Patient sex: F
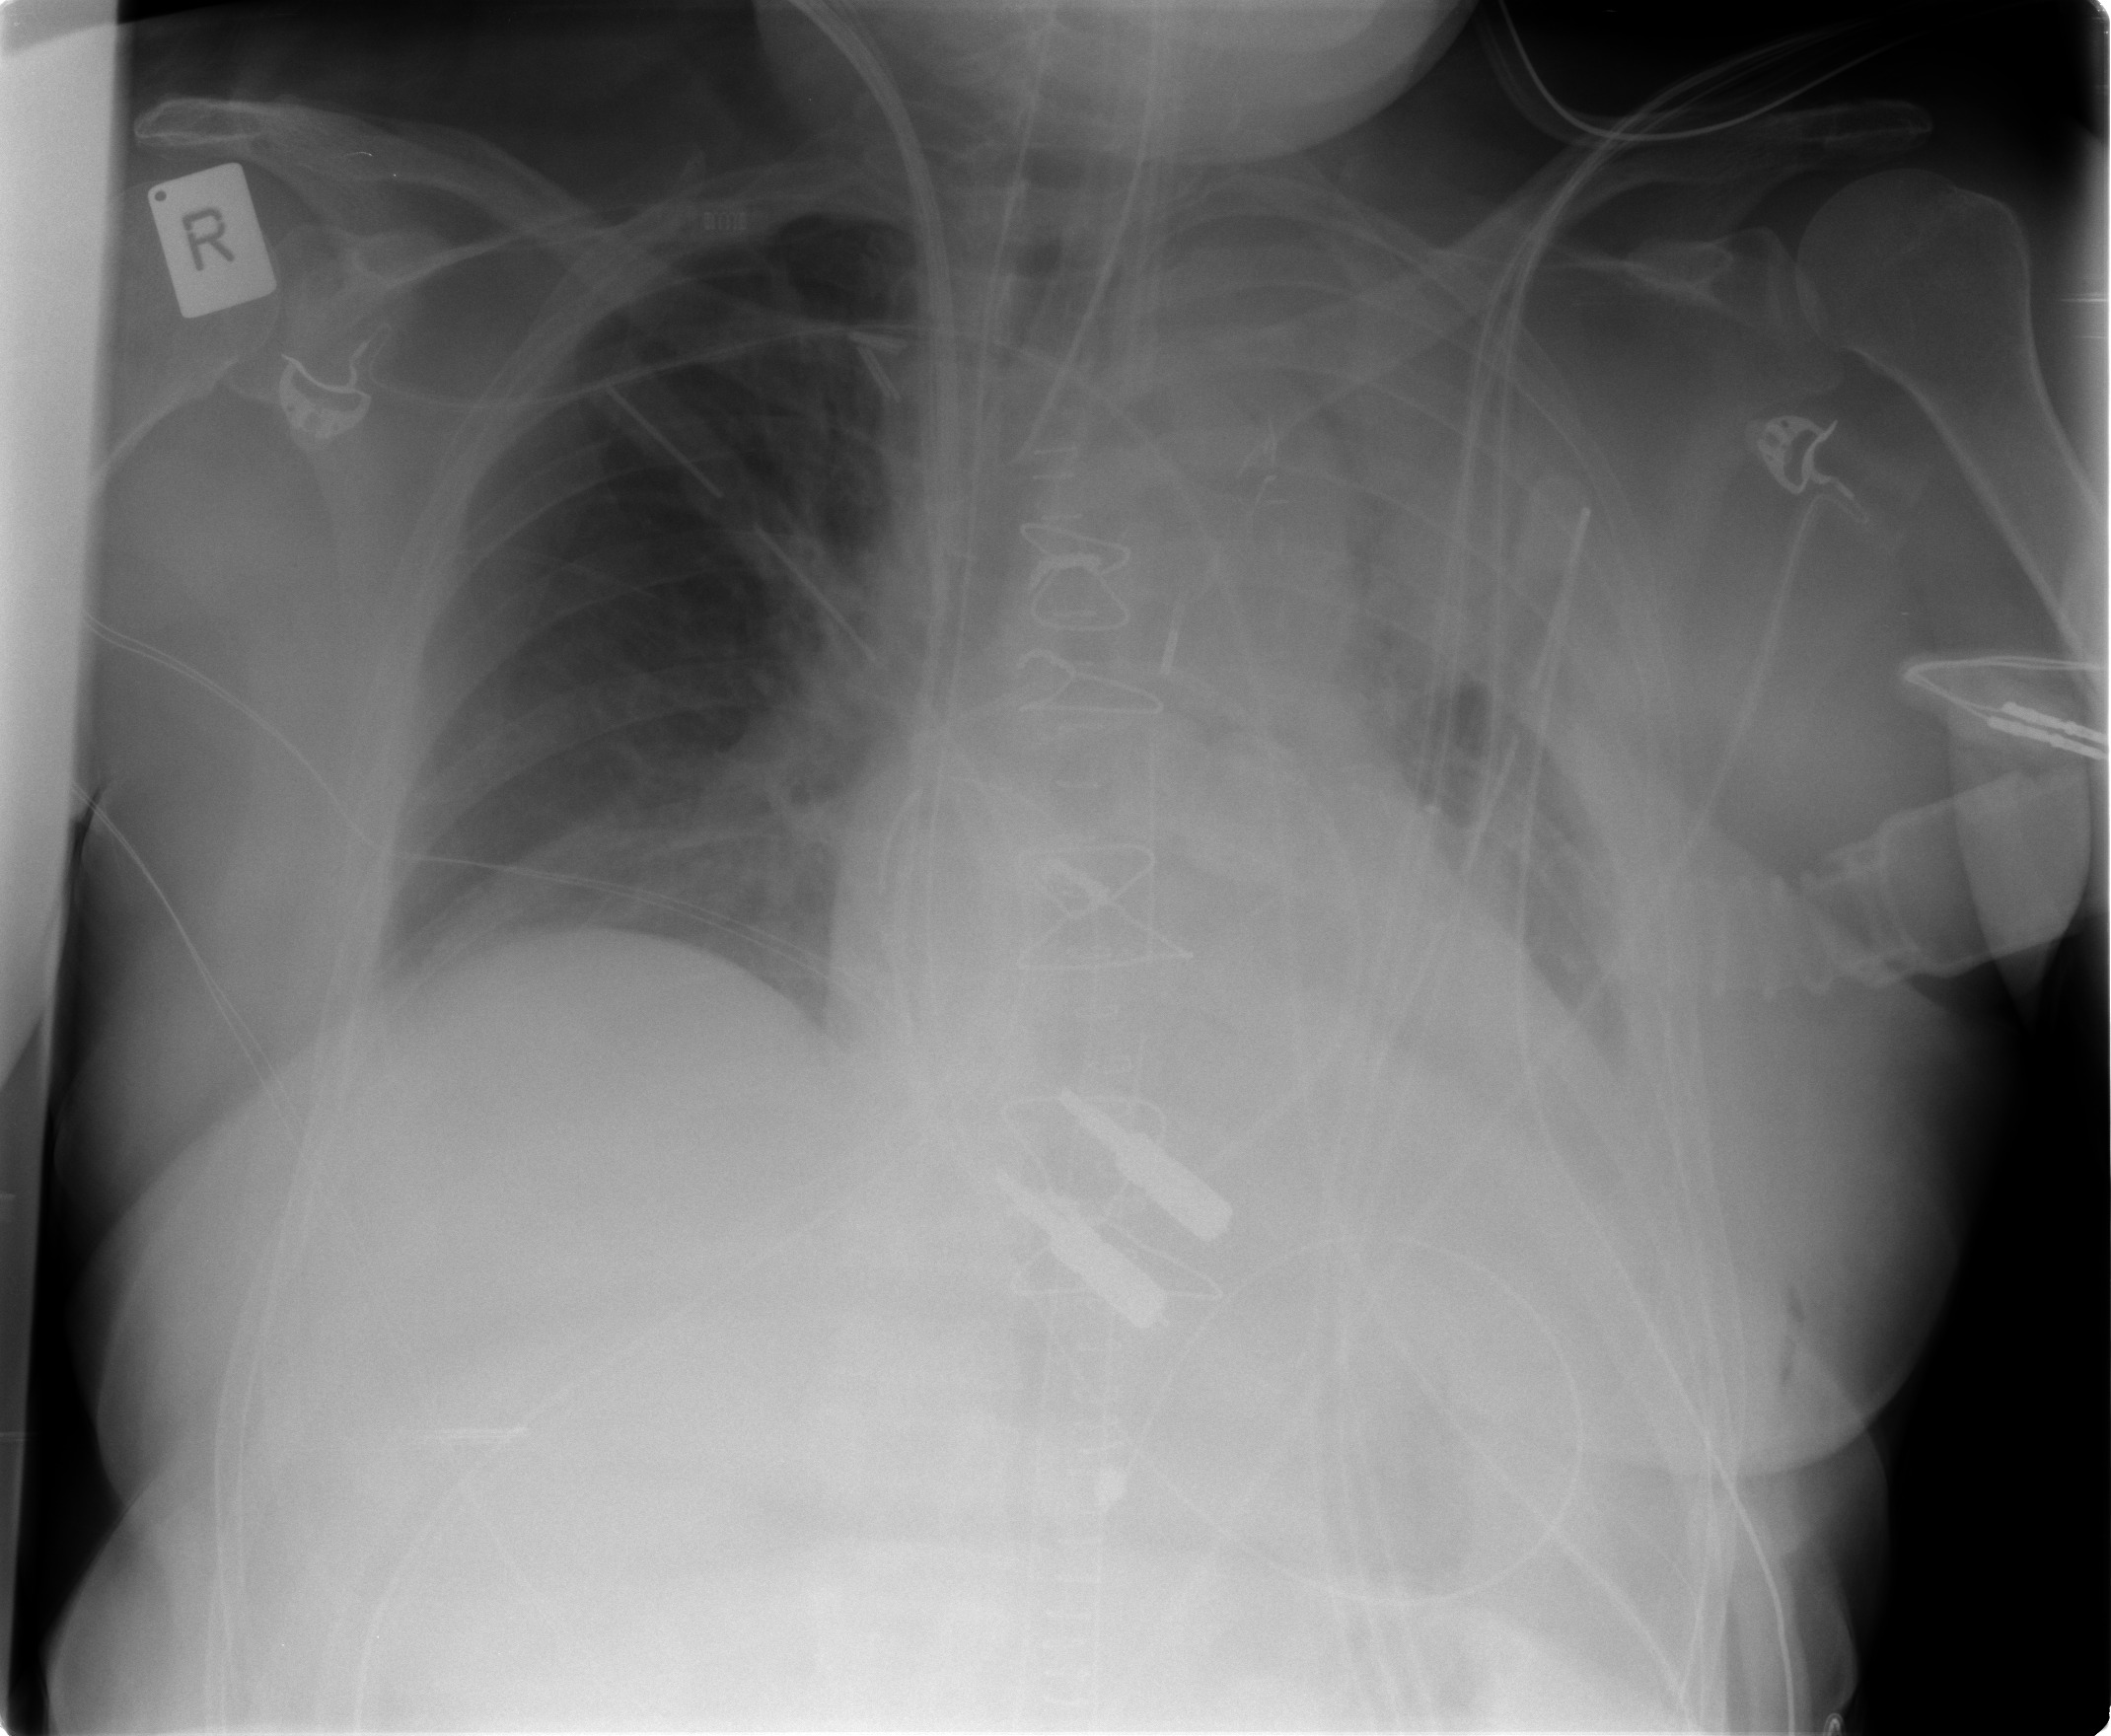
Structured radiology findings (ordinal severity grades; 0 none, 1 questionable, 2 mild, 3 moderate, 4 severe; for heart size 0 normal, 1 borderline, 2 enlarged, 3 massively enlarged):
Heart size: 1
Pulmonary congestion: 0
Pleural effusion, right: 0
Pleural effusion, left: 2
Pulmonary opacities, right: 0
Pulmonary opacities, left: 0
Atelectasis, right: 0
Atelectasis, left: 2